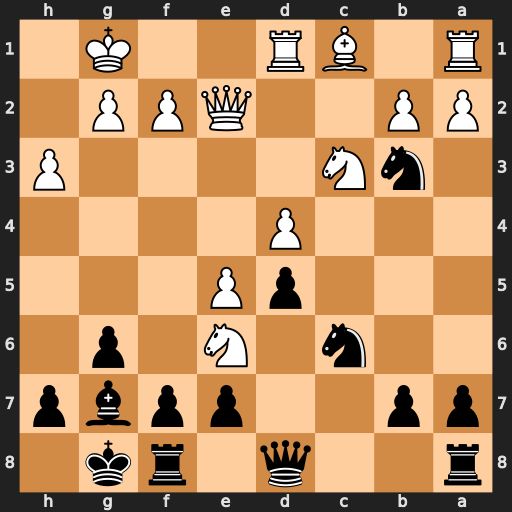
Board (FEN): r2q1rk1/pp2ppbp/2n1N1p1/3pP3/3P4/1nN4P/PP2QPP1/R1BR2K1
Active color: b
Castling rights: -
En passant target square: -
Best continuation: Nxc1 Raxc1 fxe6